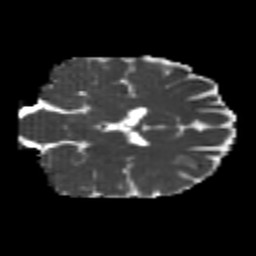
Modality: MD
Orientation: coronal
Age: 25
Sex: female
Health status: healthy
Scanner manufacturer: philips
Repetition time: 7.384 s
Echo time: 0.08599 s